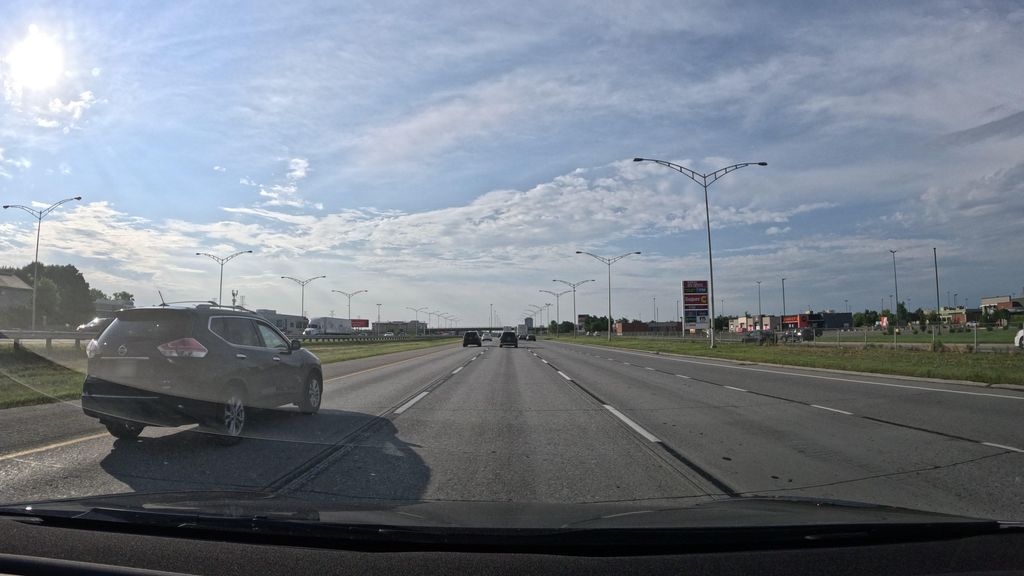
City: montreal